Brain MRI, t2w sequence, axial 2D slice.
Patient: age 39, sex F, weight 95 kg, height 1.95 m
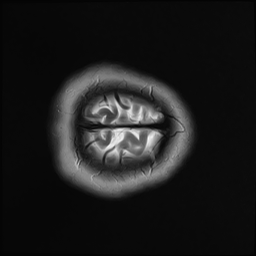